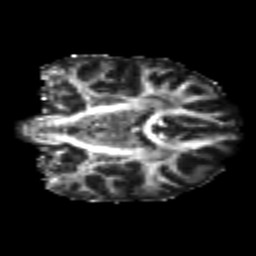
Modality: FA
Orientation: coronal
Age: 22
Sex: female
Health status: healthy
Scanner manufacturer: philips
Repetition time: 7.475 s
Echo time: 0.08753 s